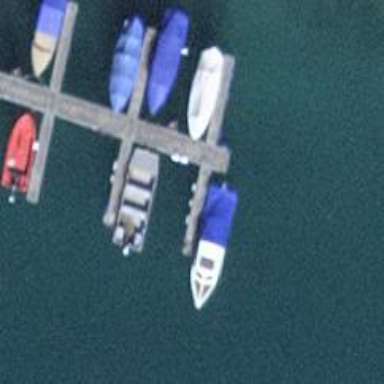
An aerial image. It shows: Man-made pier.